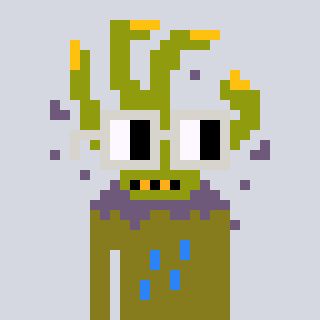
a pixel art character with square light gray glasses, a zombie-hand-shaped head and a gunk-colored body on a cool background